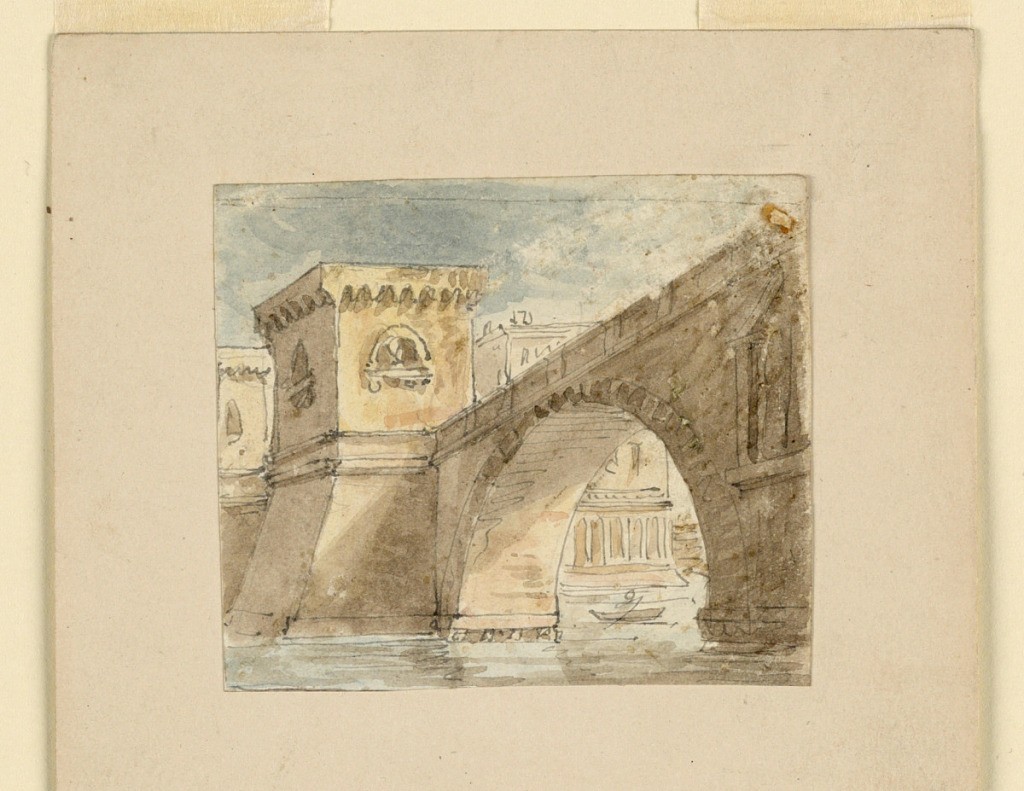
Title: Stage Design, Bridge Across Water
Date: early 19th century
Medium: Pen and sepia ink, brush and wash on paper
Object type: Drawing
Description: Horizontal rectangle. Bridge on high arch leading across water, figure in boat below.